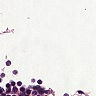
Metastatic tissue present: no